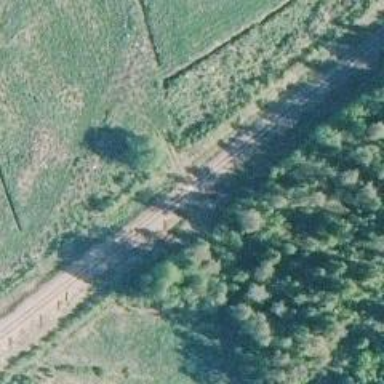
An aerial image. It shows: Level crossing with saltire marking.